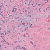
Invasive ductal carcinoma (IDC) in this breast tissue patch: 1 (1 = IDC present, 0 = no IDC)